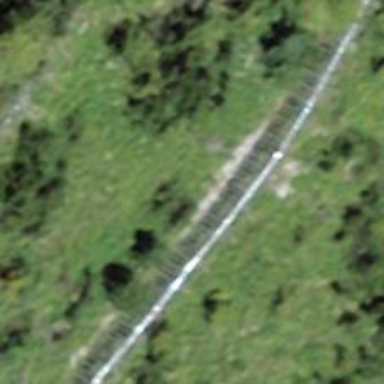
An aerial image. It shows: Snow fence that is man-made.